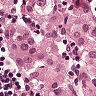
Metastatic tissue present: yes